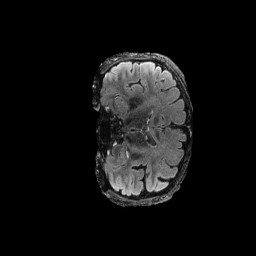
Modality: FLAIR
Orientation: coronal
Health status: ill
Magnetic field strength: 3 T